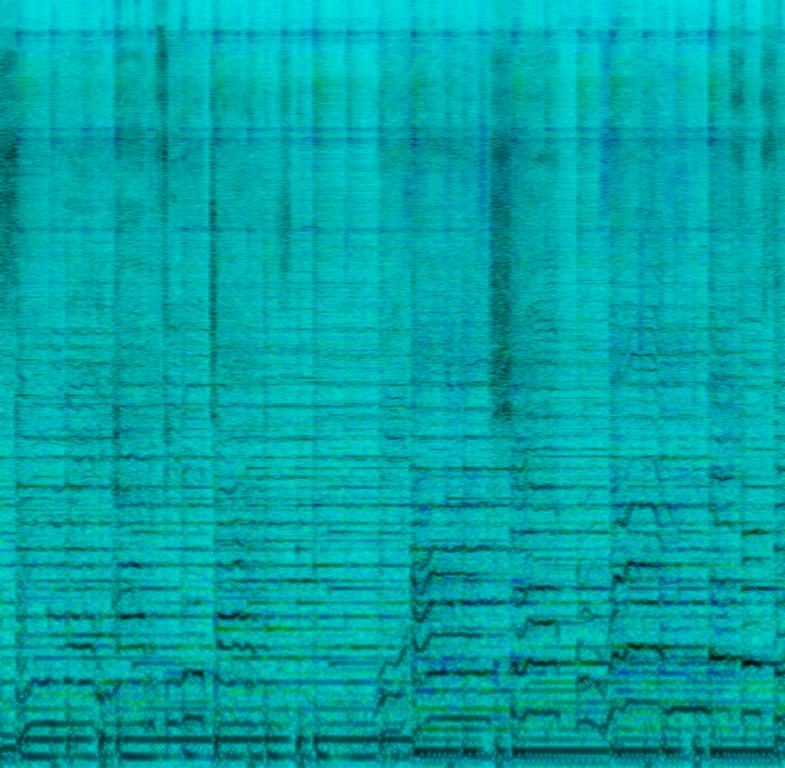
Cheery and joyous music which would fit well in a musical. Complex vocal arrangements with female background vocals, male and female lead vocalists singing in unison one octave apart. Piano, electric bass, and orchestral accompaniment drive the compound meter.